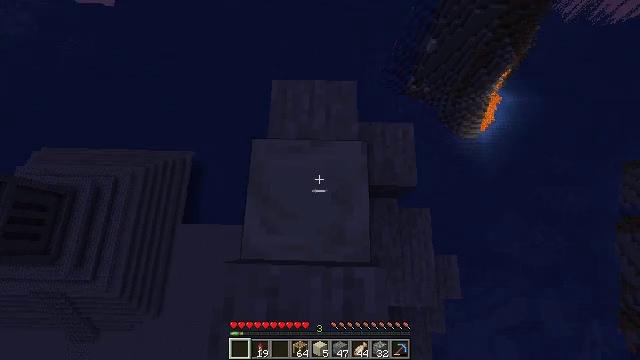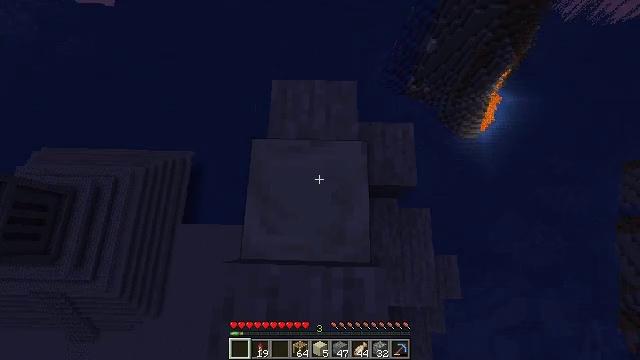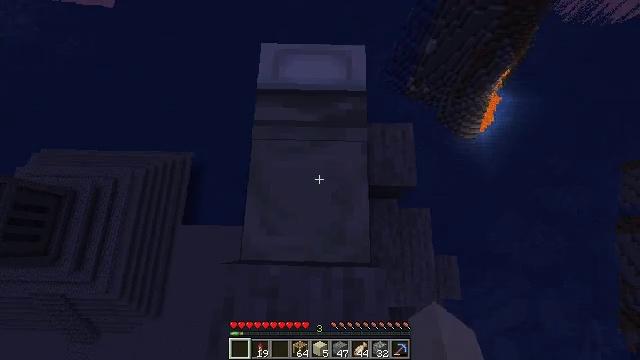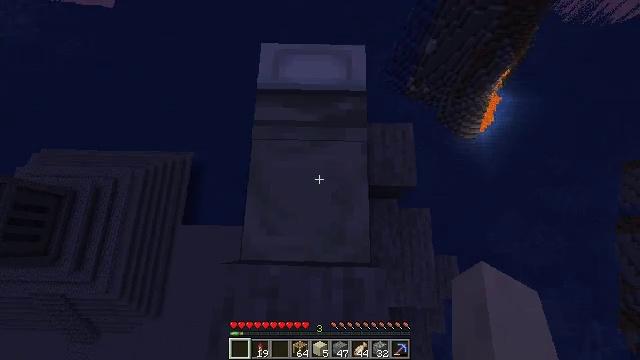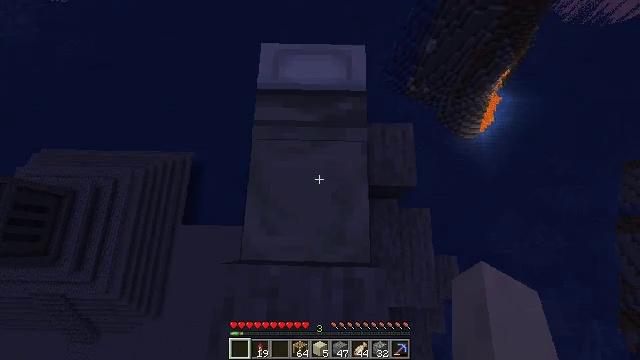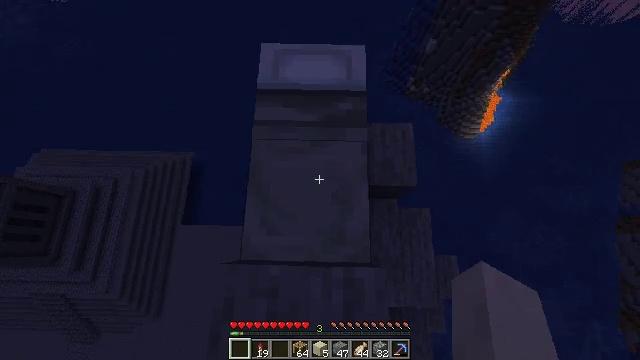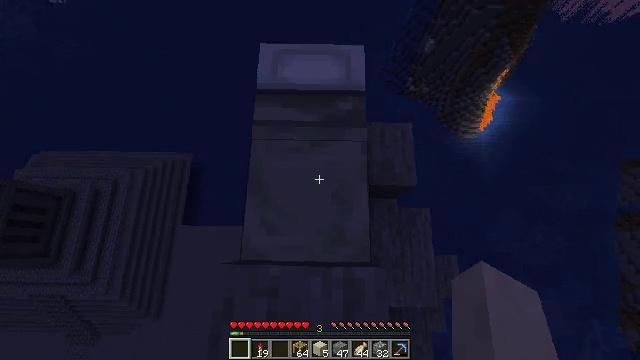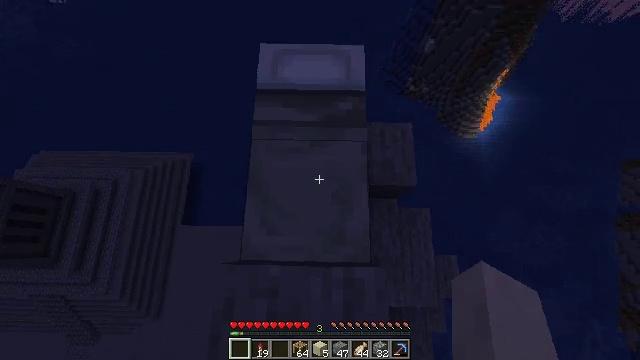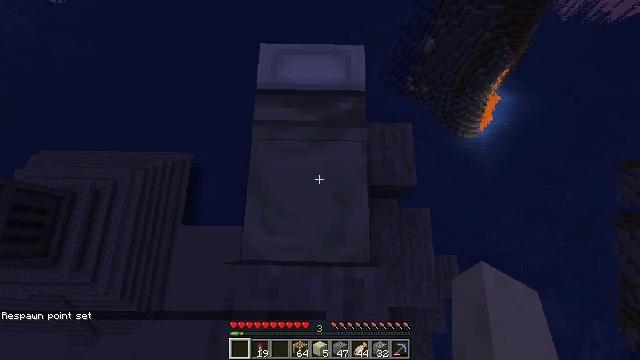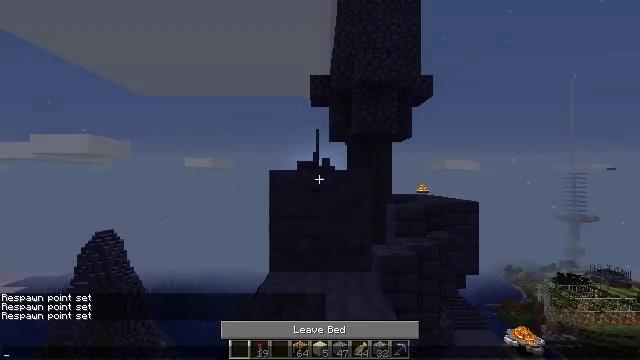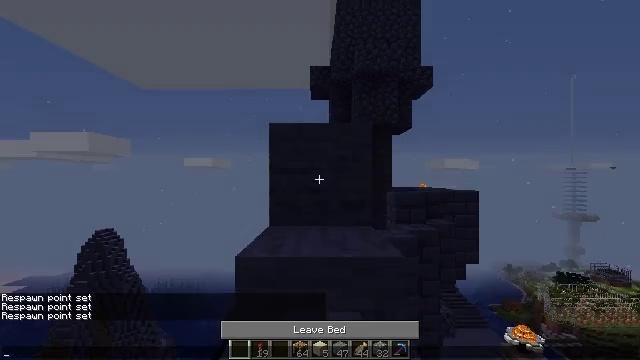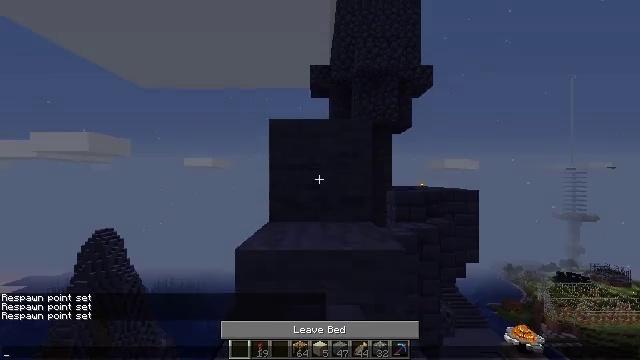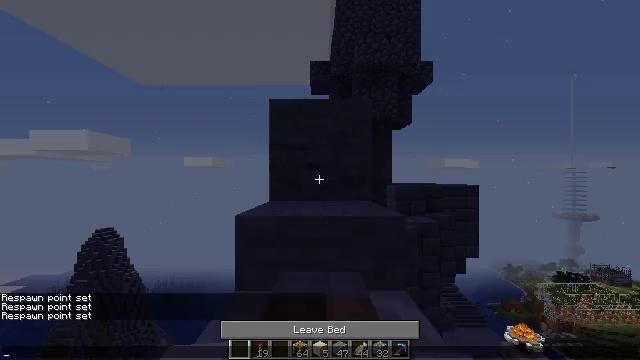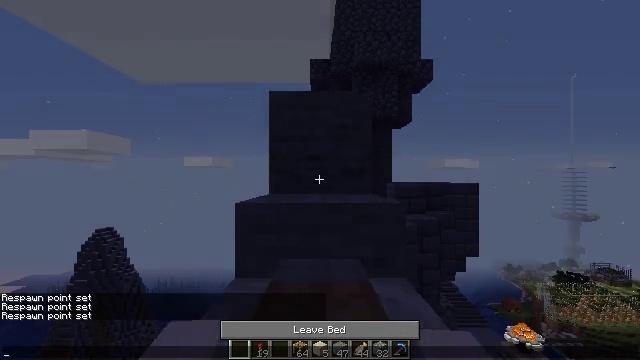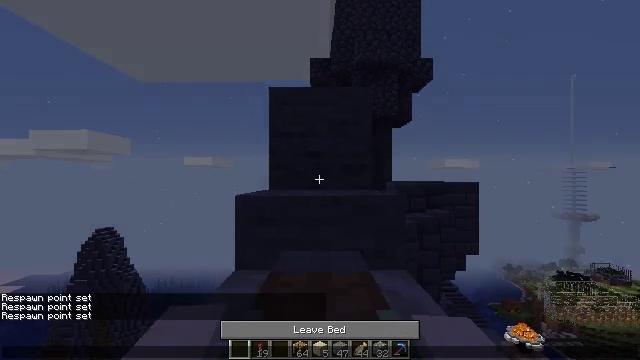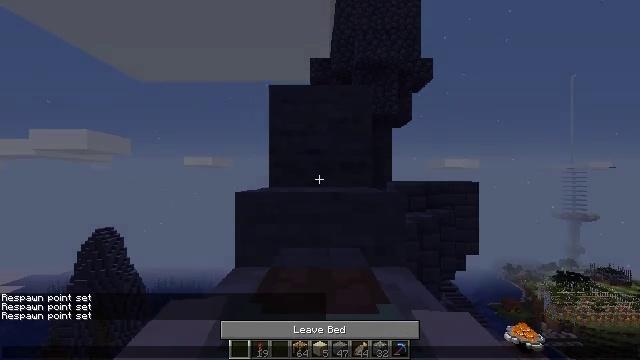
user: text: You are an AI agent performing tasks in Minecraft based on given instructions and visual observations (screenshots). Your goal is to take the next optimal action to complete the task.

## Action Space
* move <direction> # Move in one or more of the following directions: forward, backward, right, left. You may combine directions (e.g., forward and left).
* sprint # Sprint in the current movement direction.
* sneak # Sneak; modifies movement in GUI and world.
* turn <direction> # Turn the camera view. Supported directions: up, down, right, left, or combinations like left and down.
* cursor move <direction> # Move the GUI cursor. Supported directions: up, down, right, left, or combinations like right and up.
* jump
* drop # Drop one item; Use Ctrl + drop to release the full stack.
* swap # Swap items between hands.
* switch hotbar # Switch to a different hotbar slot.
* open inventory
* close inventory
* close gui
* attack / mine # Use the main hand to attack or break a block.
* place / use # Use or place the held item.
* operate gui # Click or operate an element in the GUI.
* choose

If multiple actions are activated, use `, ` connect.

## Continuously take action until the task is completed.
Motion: motion action
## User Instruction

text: Pick up the light gray bed by mining it.
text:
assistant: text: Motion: no_op
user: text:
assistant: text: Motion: no_op
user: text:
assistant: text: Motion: use / place
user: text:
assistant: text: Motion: use / place
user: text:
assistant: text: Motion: no_op
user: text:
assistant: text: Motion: no_op
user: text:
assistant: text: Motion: no_op
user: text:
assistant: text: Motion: no_op
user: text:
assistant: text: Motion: no_op
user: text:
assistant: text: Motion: open gui
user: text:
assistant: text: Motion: no_op
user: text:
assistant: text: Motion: no_op
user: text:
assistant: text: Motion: no_op
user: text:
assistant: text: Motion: no_op
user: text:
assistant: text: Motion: no_op
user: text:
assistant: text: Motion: no_op
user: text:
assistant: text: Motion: no_op
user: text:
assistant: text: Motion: no_op
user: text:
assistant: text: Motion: no_op
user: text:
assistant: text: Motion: no_op
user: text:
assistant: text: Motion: no_op
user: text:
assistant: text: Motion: no_op
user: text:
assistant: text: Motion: no_op
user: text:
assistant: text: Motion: no_op
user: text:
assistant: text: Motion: no_op
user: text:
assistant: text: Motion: no_op
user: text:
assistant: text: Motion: no_op
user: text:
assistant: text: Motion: no_op
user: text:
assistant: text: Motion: no_op
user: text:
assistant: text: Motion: no_op